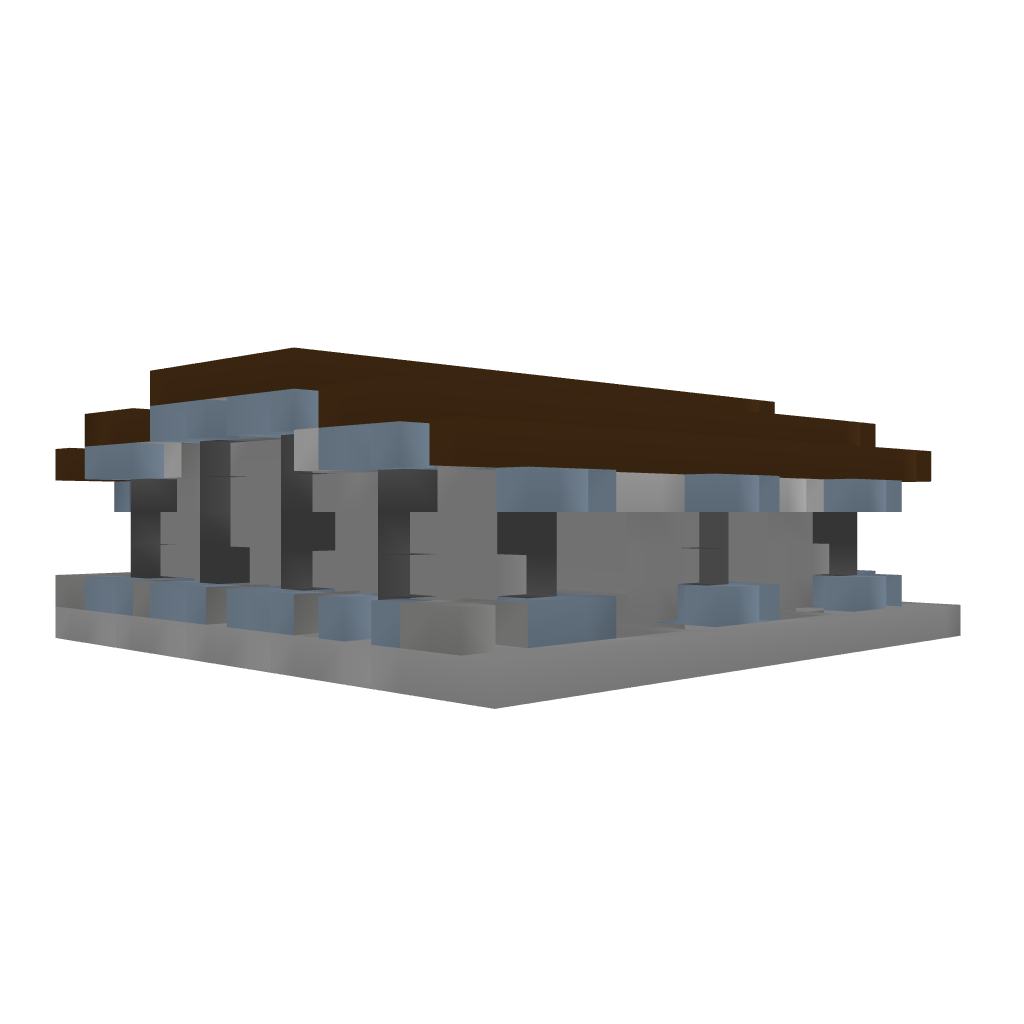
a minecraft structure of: Medieval Warehouse